Current action and preconditions to check: trajectory_clear

Your task: For each precondition in the list above, predict whether it will hold at this action.

Consider the current scene as observed from the mobile robot's camera, and analyze the predicted future states of all dynamic agents (e.g., people, animals, vehicles, or any moving entities) within the NEXT SECOND.

IMPORTANT: Only answer "very likely" if you are absolutely certain—based on strong, clear evidence—that a dynamic agent will violate the precondition in the predicted future state. Do NOT answer "very likely" for unlikely, ambiguous, or low-probability risks.

Ask yourself for each precondition: Is there a high probability, with clear and convincing evidence, that the predicted future states of any dynamic agent will interfere with the predicted future state of the currently executing action within the NEXT SECOND, causing that precondition to fail?

Assess the risk level based on these predictions. Use "likely" or "very likely" if motions create a clear risk of interference.

Use "neutral" or "improbable" if agents are nearby but their predicted paths are clearly diverging or non-conflicting.

Failure Risk Categories: "very improbable", "improbable", "neutral", "likely", "very likely"

Answer Format: Output ONLY the probability_of_failure value from these categories: "very improbable", "improbable", "neutral", "likely", "very likely"

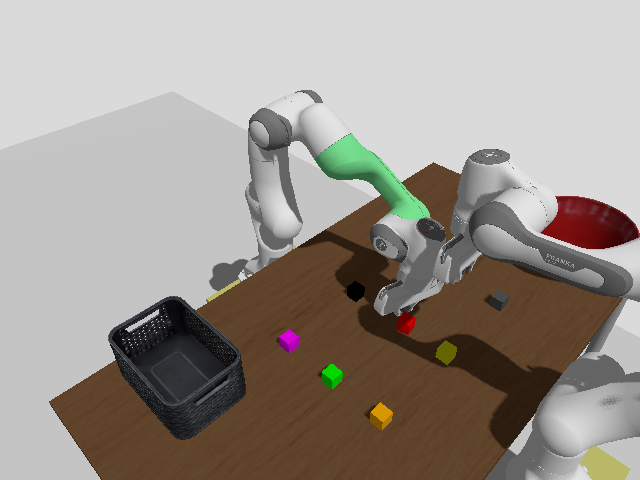

Answer: improbable